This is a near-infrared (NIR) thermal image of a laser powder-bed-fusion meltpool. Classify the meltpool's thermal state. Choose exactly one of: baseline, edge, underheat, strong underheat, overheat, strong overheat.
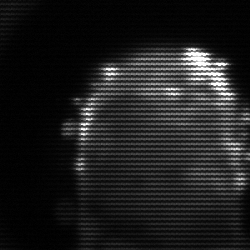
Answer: baseline